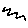
Label: zigzag